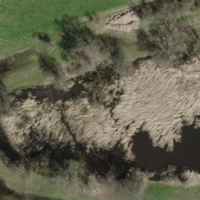
EUNIS habitat code: 23
Species observed at this site:
Certhia brachydactyla
Tachybaptus ruficollis
Corvus corone
Turdus philomelos
Fulica atra
Anas crecca
Emberiza citrinella
Anthus spinoletta
Dendrocopos major
Aegithalos caudatus
Anthus pratensis
Gallinago gallinago
Sylvia atricapilla
Poecile palustris
Phylloscopus collybita
Gallinula chloropus
Erithacus rubecula
Pica pica
Picus viridis
Tringa ochropus
Cyanistes caeruleus
Anas platyrhynchos
Sturnus vulgaris
Chloris chloris
Ciconia ciconia
Fringilla coelebs
Remiz pendulinus
Carduelis carduelis
Columba palumbus
Turdus merula
Passer montanus
Spatula clypeata
Parus major
Hirundo rustica
Milvus migrans
Milvus milvus
Turdus pilaris
Upupa epops
Anser anser
Motacilla alba
Accipiter nisus